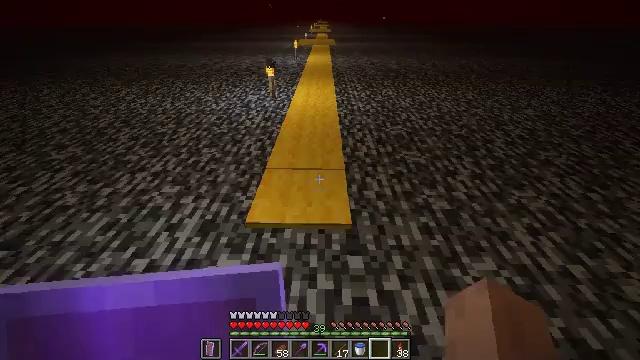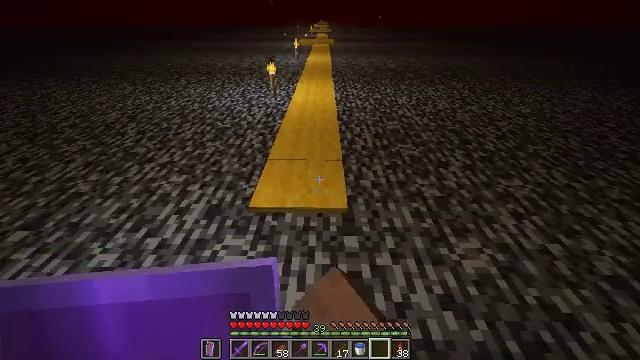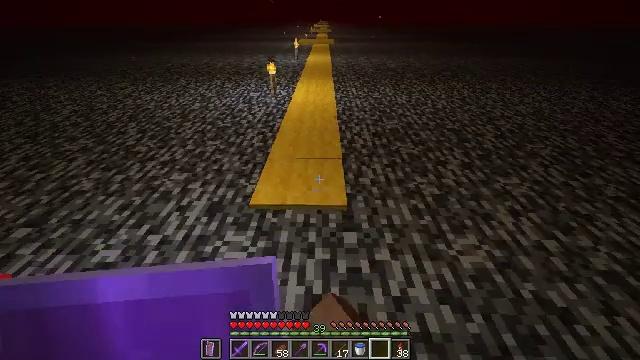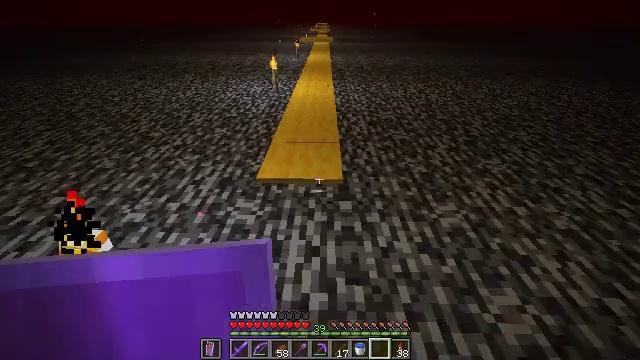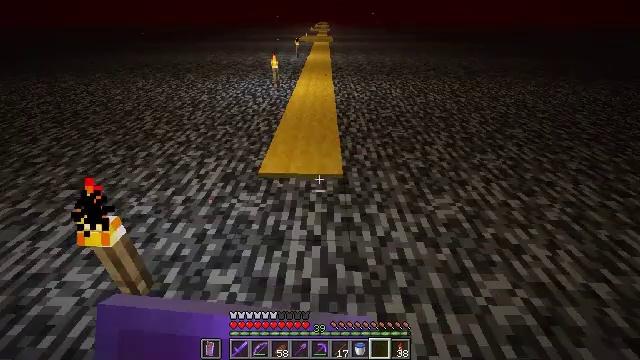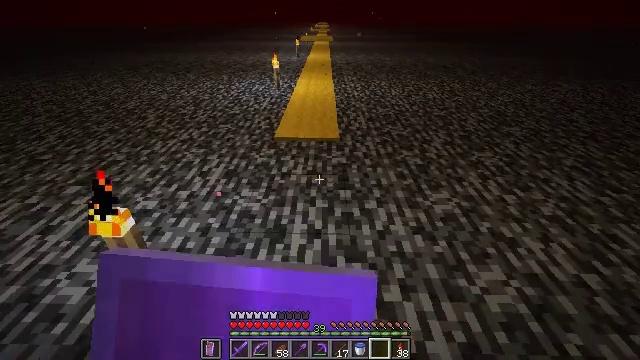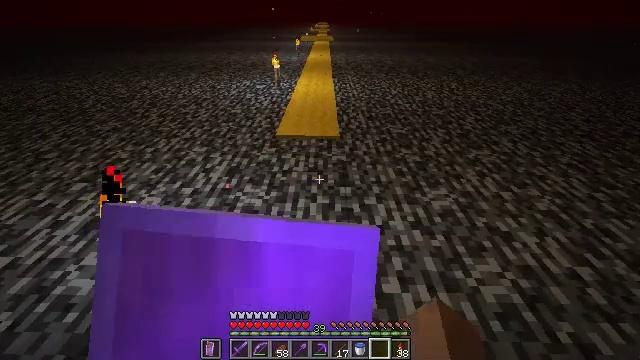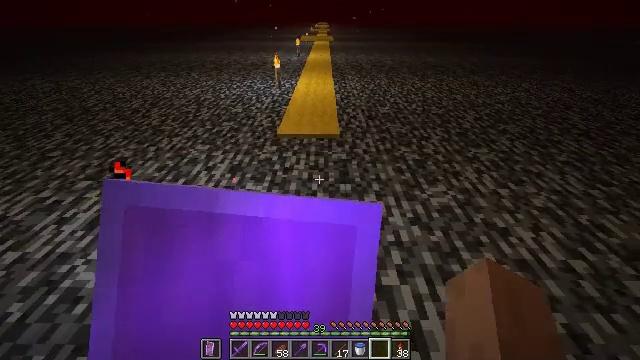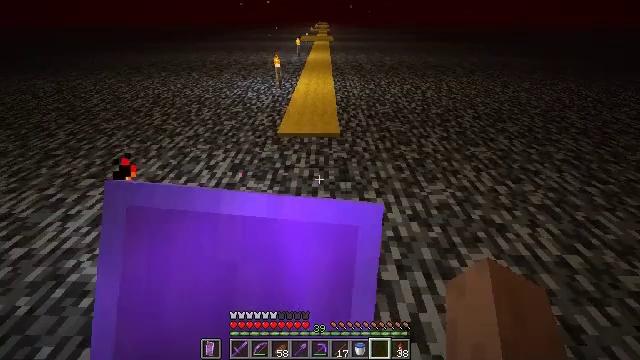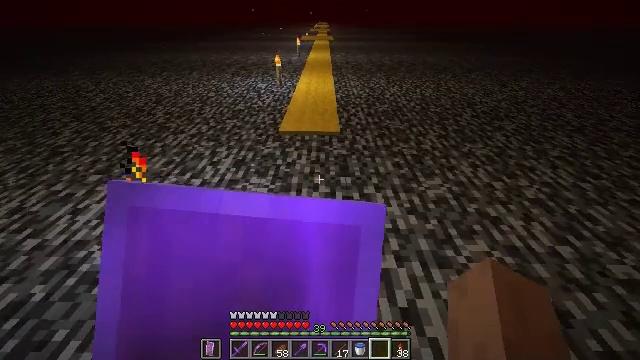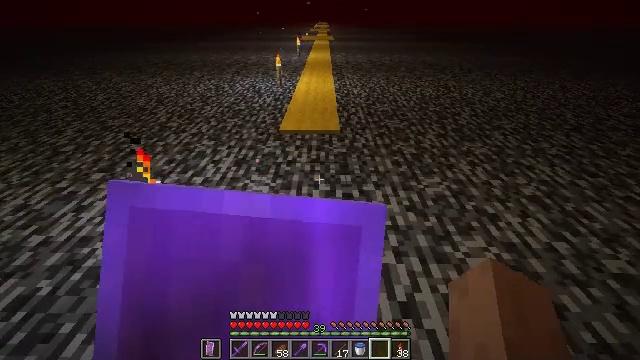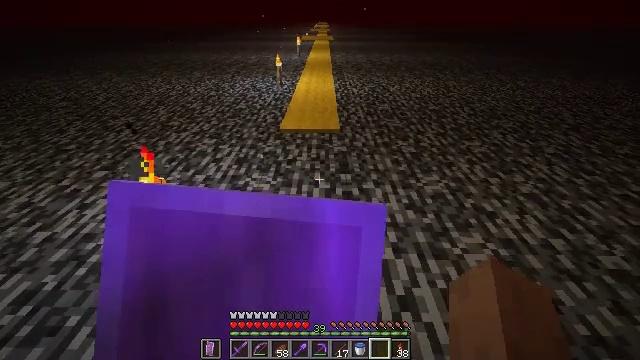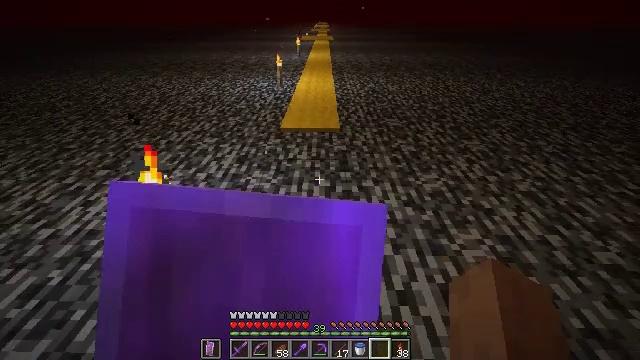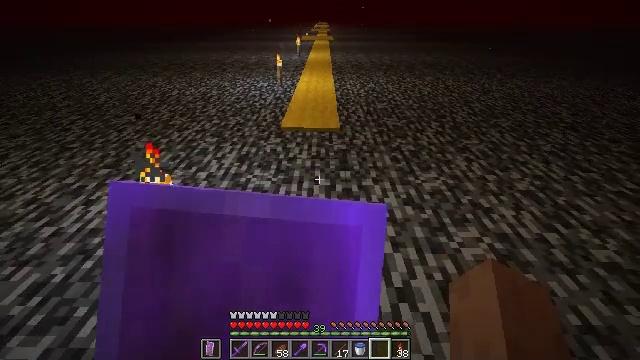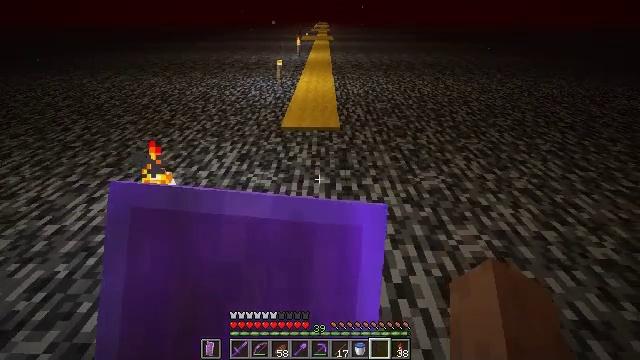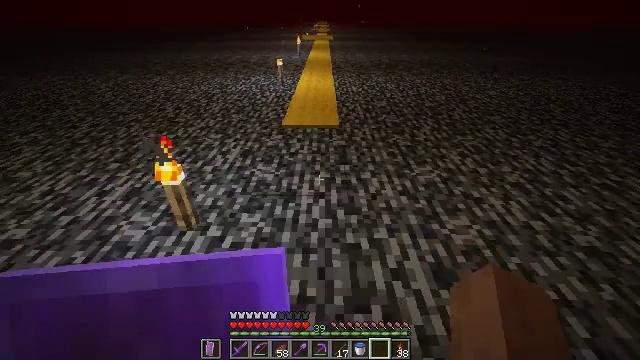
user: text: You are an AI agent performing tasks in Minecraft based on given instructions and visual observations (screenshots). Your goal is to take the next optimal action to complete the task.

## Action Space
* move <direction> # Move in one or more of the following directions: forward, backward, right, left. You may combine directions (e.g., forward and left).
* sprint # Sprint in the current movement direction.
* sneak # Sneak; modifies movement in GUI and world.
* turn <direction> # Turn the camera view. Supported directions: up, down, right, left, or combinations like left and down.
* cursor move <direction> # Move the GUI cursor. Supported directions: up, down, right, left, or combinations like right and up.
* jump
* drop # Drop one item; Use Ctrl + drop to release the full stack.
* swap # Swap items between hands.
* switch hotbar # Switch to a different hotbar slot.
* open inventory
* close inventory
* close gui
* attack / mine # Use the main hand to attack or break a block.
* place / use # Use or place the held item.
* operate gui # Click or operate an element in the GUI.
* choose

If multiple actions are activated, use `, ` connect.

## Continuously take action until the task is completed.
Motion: motion action
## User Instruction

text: Gather the yellow carpet.
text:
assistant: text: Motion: move back, use / place
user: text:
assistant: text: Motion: move back, use / place
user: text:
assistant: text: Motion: move back, use / place
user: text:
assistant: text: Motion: move back, use / place
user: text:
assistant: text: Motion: move back, use / place
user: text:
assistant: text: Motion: move back, use / place
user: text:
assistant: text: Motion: move back, use / place
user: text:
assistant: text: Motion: move back, use / place
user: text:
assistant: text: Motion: move back, use / place
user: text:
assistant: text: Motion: move back, use / place
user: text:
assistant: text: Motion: move back, use / place
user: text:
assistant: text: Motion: move back, use / place
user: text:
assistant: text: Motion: move back, use / place
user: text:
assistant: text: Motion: move back, use / place
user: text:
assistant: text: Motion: move back
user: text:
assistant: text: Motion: turn left and up
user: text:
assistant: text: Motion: turn left and up
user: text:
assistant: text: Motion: turn left and down
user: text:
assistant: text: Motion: turn left and down
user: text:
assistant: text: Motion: turn left and down
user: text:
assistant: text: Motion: no_op
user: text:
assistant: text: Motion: no_op
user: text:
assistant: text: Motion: no_op
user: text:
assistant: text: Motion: no_op
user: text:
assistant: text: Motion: no_op
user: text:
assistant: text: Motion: no_op
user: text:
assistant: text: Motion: no_op
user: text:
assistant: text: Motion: no_op
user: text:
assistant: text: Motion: no_op
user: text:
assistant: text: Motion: turn right and up